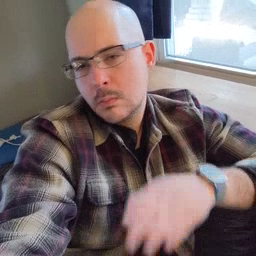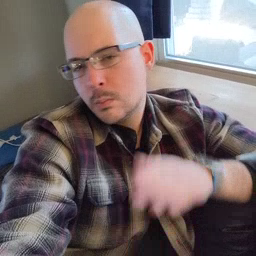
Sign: not